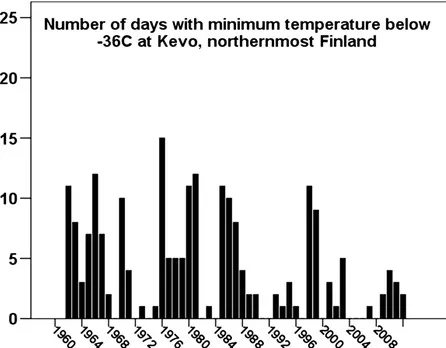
Number of days with minimum temperature below -36 C at Kevo, Finland (FMI

).
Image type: pathology (masson_trichrome)